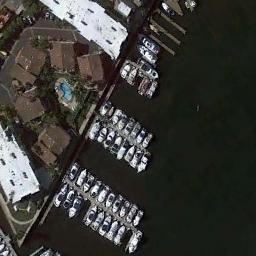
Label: harbor